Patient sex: M
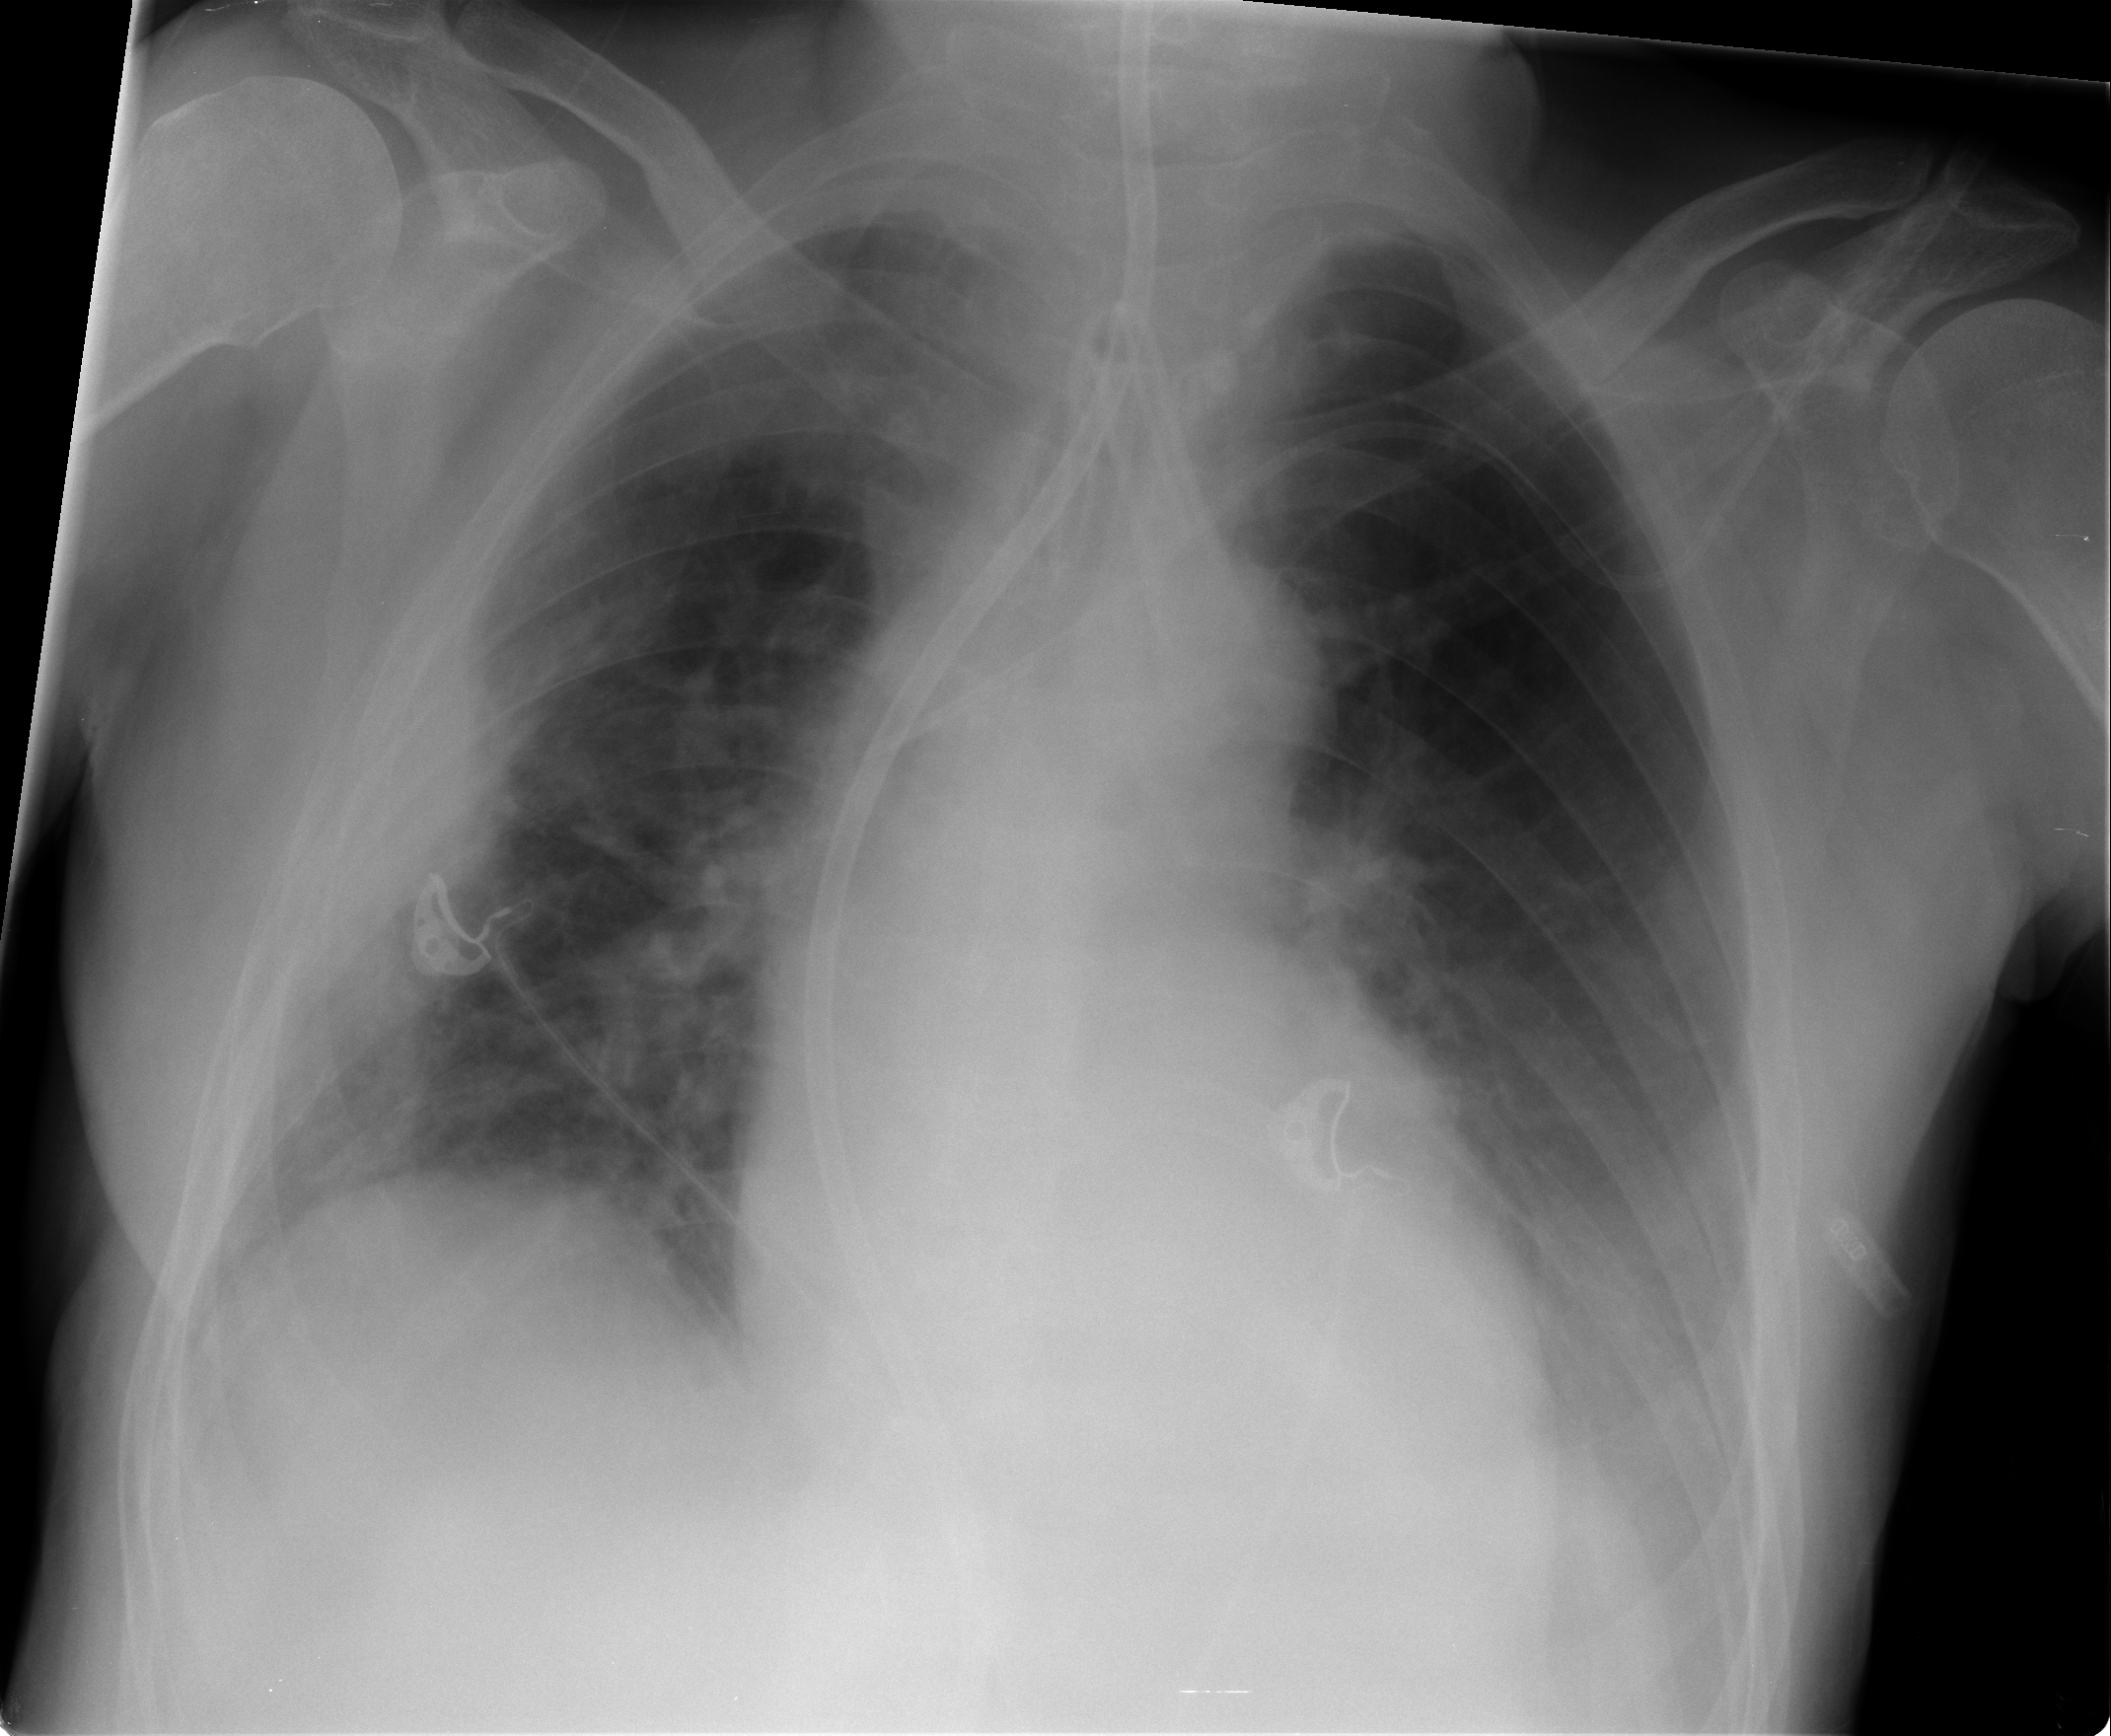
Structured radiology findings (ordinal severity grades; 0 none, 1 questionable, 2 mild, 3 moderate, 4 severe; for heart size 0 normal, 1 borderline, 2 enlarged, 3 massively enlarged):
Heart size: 1
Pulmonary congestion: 2
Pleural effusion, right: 0
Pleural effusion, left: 2
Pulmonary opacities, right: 2
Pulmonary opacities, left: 0
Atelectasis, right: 3
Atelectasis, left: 2